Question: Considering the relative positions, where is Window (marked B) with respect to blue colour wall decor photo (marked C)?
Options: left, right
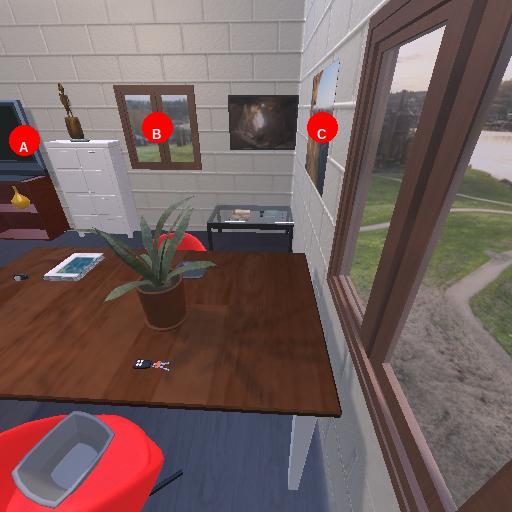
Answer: left